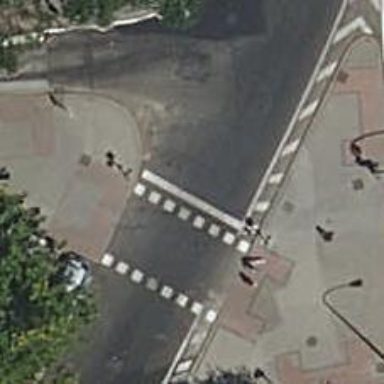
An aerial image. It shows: Road with traffic signals.